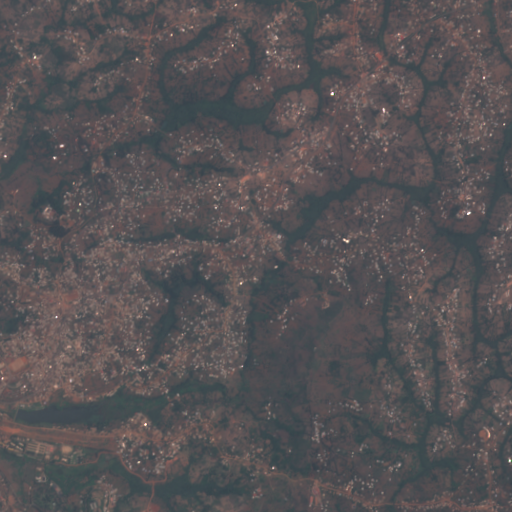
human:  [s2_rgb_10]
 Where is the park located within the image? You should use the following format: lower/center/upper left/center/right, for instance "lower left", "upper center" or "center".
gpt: The park is located in the lower left of the image.
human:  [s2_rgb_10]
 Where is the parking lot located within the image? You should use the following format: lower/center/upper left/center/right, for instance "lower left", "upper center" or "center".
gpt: The parking lot is located in the lower left of the image.
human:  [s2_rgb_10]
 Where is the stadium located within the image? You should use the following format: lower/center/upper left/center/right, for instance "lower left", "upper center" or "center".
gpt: The stadium is located in the lower left of the image.
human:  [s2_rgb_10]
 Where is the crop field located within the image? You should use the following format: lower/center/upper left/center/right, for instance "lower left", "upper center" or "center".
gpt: There is no crop field in the image.